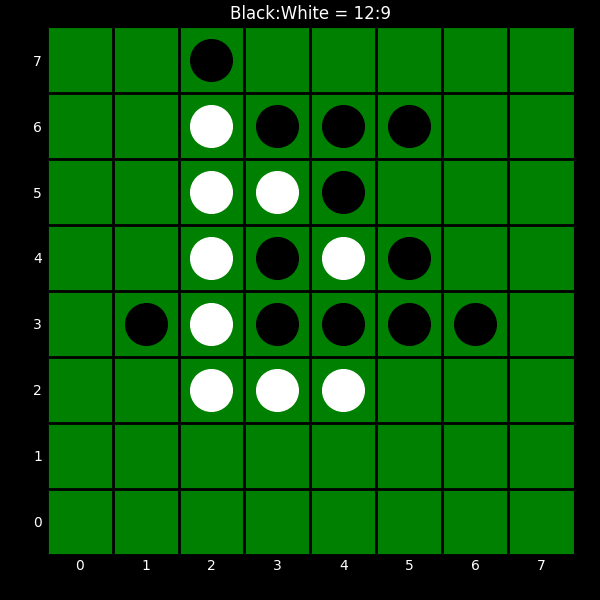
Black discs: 12
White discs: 9